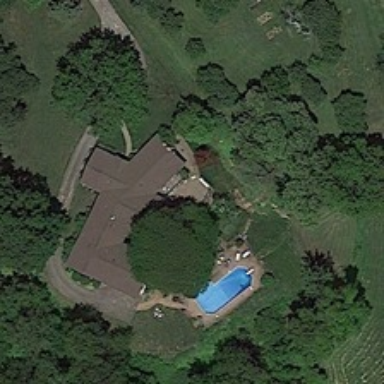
Many green trees and meadows are around a building with a swimming pool .